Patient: sex M, age 71
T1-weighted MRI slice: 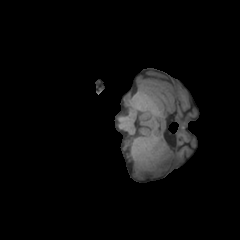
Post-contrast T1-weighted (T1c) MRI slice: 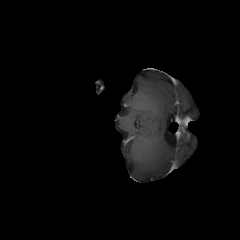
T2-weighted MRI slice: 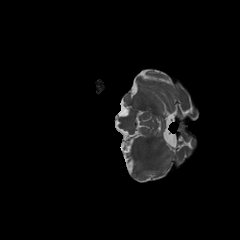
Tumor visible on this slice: no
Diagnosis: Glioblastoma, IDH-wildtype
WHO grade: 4